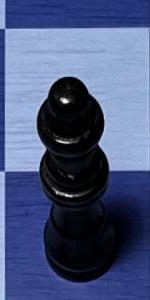
Label: Queen_Black